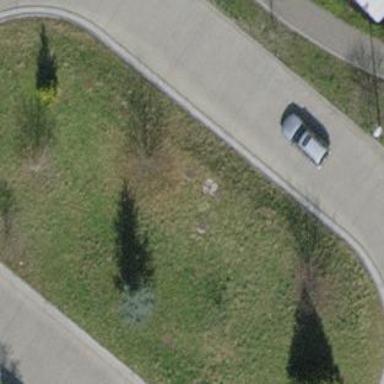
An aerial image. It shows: Secondary road with asphalt surface leading to roundabout.